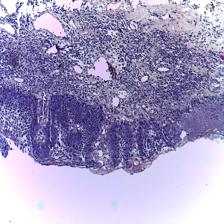
Diagnosis: OSCC